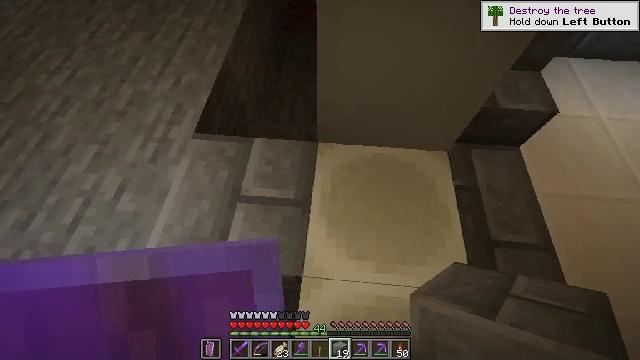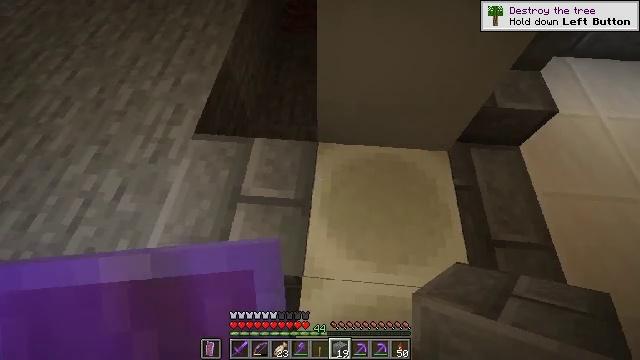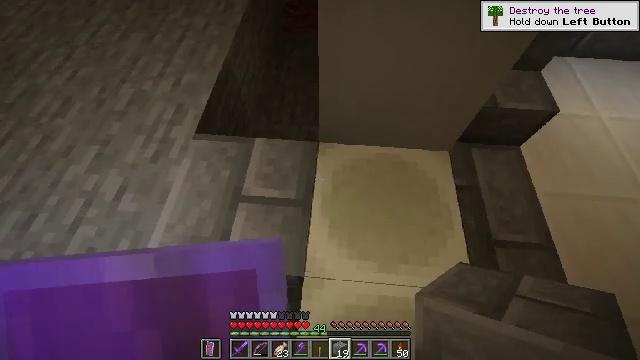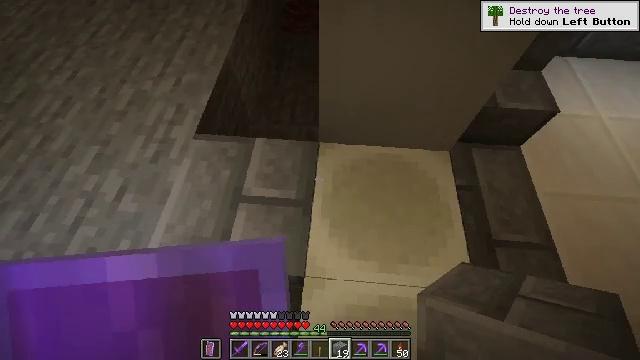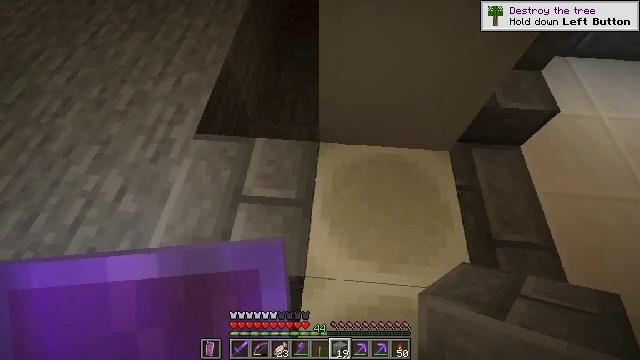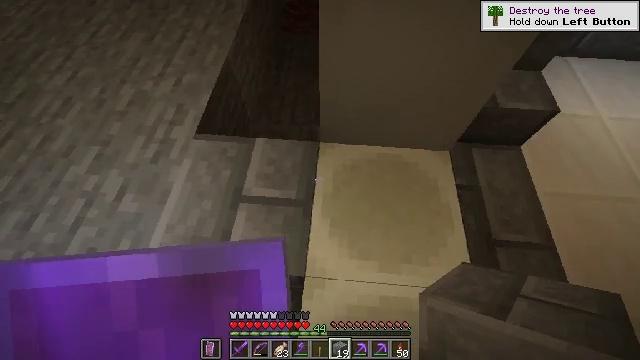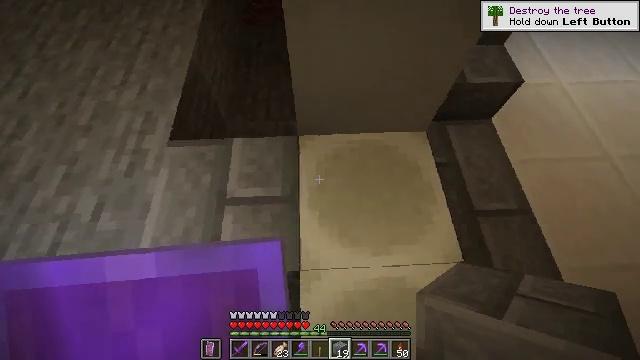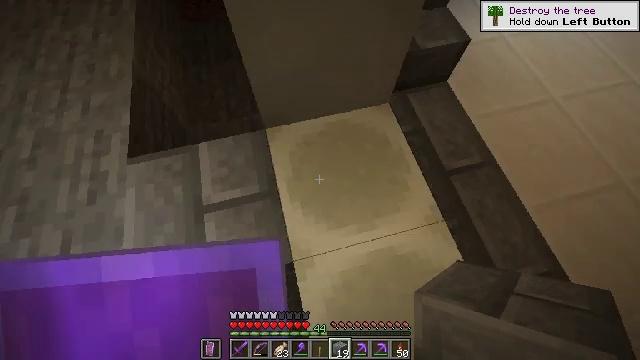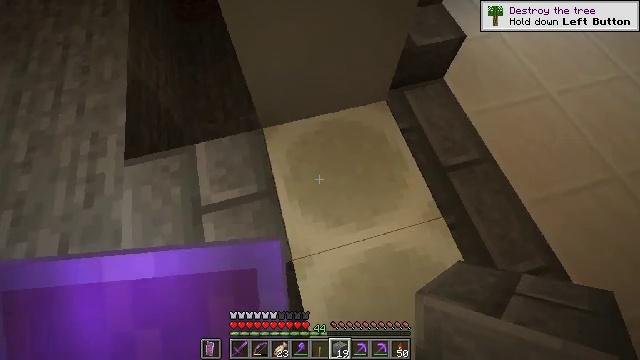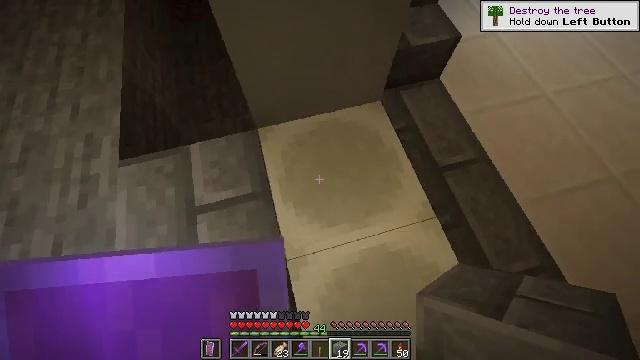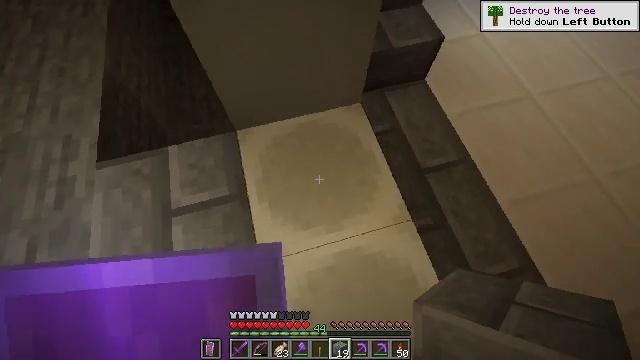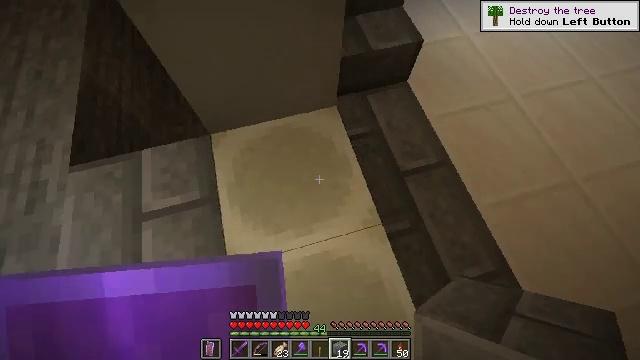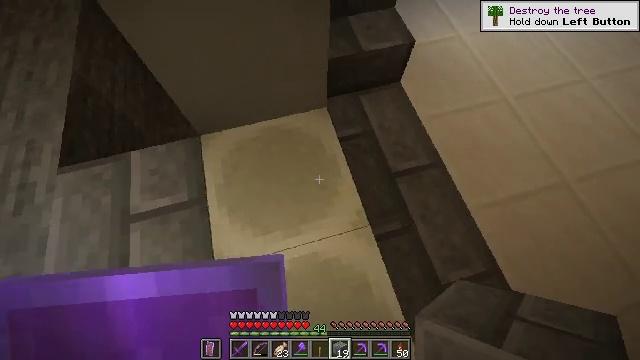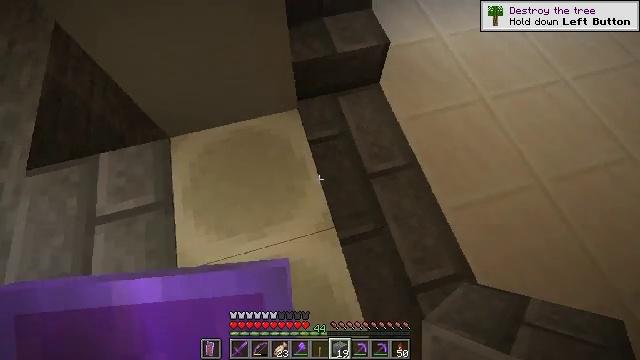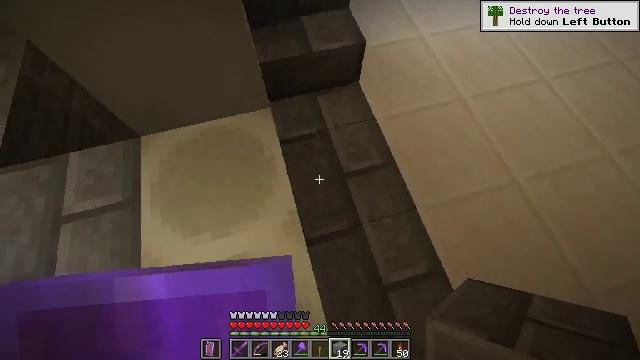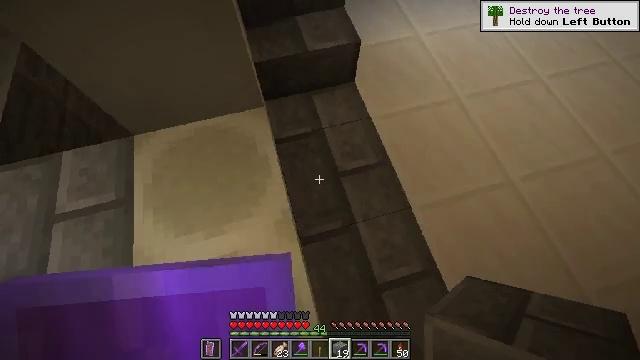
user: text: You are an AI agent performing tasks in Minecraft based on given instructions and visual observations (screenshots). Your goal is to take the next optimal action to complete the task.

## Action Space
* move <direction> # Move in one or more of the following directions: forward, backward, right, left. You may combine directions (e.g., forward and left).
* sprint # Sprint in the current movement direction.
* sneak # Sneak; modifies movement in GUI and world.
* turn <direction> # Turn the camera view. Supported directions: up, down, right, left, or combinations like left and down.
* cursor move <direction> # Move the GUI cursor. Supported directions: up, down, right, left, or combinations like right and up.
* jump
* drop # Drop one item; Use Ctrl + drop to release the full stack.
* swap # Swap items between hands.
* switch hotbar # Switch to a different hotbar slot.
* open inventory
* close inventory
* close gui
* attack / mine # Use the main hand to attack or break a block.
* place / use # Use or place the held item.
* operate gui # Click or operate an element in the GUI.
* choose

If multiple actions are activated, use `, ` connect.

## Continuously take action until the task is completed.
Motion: motion action
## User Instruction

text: Break the stone bricks to collect them.
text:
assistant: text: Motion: no_op
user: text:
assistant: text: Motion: no_op
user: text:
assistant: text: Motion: no_op
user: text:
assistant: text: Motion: no_op
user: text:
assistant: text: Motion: no_op
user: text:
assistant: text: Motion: turn right and down
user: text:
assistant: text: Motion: turn right and down
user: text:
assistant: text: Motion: turn right
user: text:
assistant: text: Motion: move right
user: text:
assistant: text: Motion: move right
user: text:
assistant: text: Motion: move right
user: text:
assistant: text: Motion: move right
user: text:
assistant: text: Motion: move right
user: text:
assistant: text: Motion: no_op
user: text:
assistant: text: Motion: no_op
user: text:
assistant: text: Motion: no_op
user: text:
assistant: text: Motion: no_op
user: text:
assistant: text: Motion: no_op
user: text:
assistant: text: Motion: move right
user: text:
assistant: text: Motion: move right, turn left
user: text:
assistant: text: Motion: move right, turn left and up
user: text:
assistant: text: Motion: move right, turn left and up
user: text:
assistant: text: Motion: move right, turn left and up
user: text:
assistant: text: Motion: move right, turn left and up
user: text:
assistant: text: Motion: move right, turn left and up
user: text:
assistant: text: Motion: move right, turn left
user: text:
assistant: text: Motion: move right, turn left
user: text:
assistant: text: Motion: turn left
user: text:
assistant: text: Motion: no_op
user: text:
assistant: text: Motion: no_op